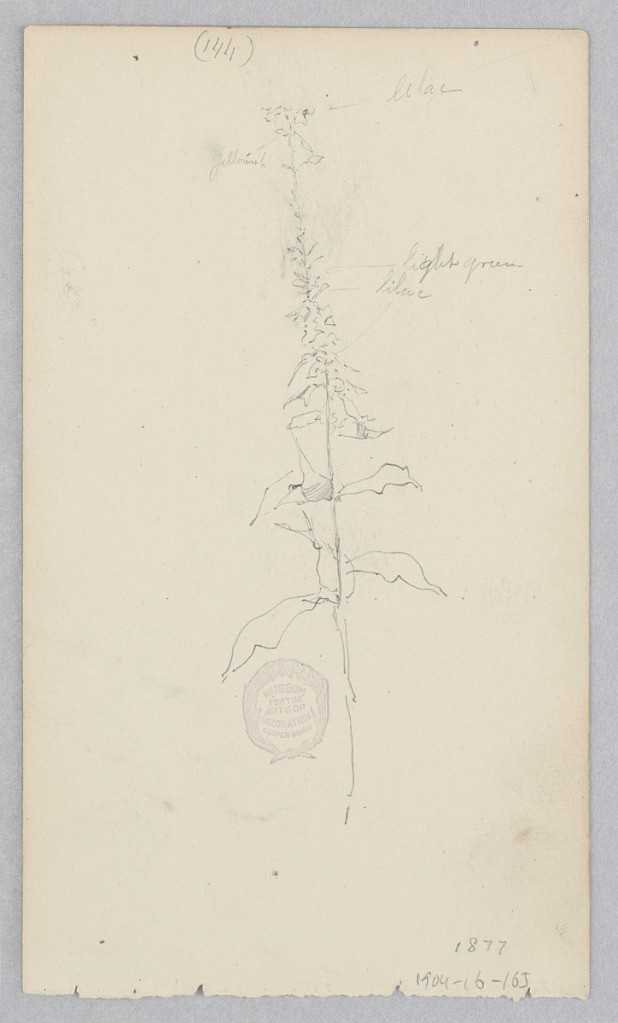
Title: Lilac
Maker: Robert Frederick Blum, American, 1857–1903
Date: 1877
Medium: Graphite on wove paper
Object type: Drawing
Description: Sketch of lilac stalk with flower petals, buds, and leaves.